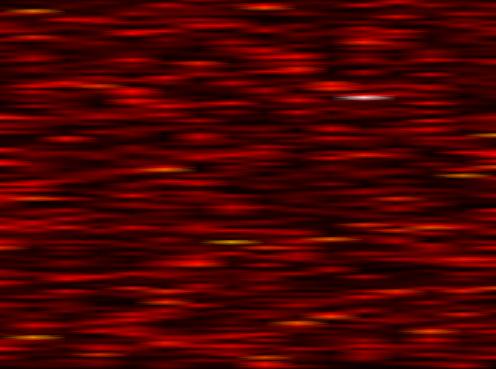
Label: WOLA